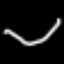
Label: squiggle